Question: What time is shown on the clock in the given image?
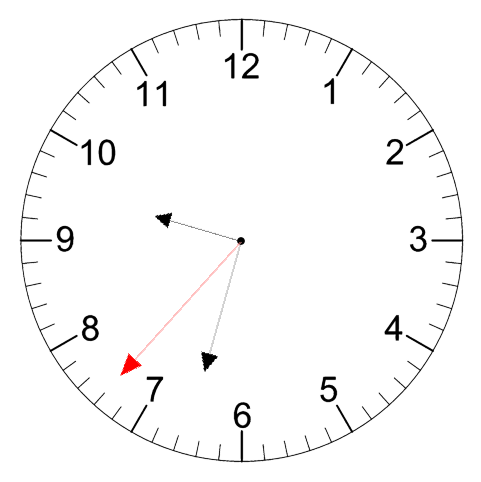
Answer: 09:32:37